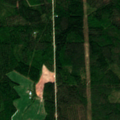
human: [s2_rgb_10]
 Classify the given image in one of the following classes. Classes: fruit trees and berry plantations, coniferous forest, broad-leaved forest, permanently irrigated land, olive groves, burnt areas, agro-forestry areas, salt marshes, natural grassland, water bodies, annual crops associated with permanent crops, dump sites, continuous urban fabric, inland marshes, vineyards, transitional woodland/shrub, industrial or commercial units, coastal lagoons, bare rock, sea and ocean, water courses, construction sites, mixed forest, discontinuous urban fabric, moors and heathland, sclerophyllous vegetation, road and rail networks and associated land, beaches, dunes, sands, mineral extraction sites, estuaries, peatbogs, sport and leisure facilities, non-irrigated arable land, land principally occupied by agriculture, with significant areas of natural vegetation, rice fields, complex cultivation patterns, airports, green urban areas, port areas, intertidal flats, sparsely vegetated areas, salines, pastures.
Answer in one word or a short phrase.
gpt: land principally occupied by agriculture, with significant areas of natural vegetation, coniferous forest, mixed forest